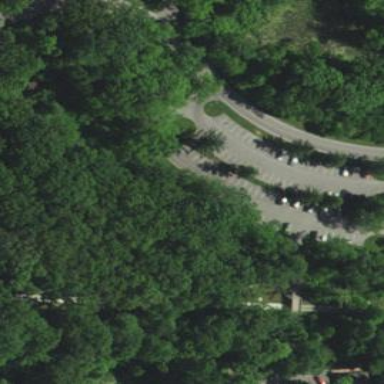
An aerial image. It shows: Parking area.